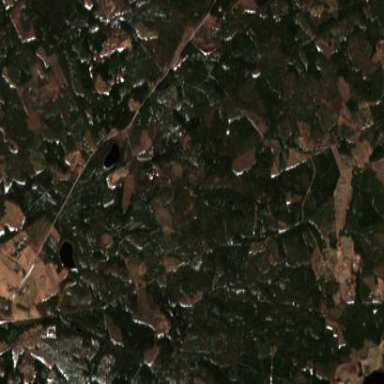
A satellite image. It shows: Forest with mix of leaf types.